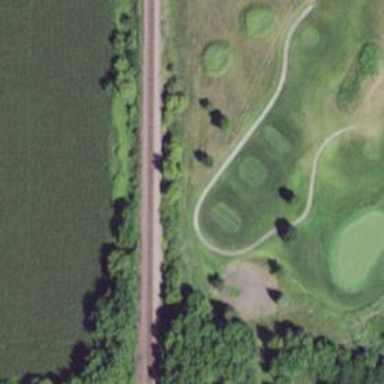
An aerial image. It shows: Path for both road and golf.